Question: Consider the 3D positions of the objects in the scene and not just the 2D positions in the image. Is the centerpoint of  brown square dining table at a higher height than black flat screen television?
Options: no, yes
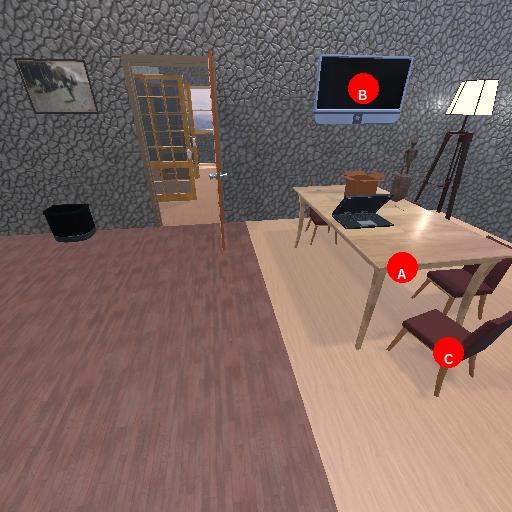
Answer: no